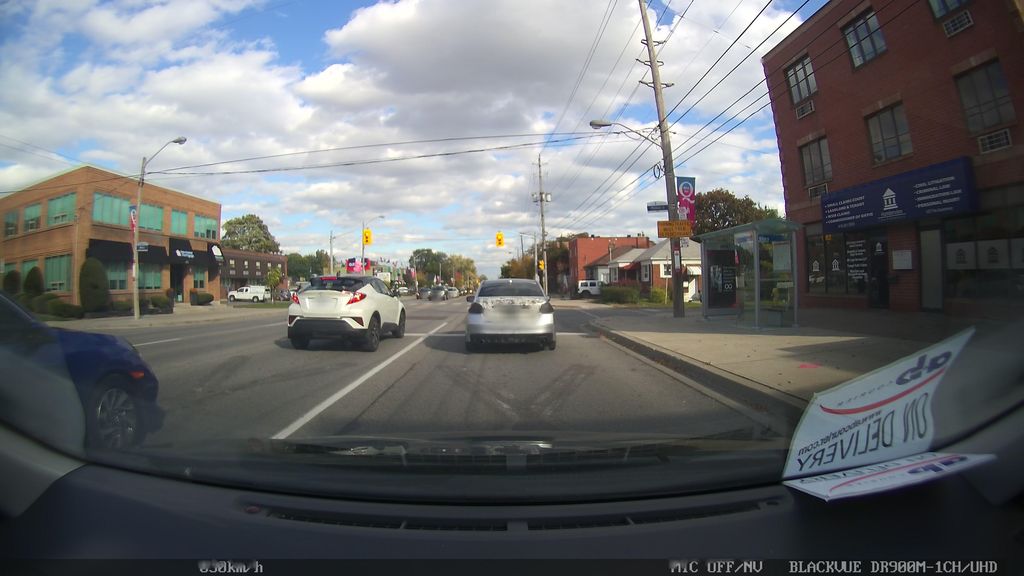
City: toronto